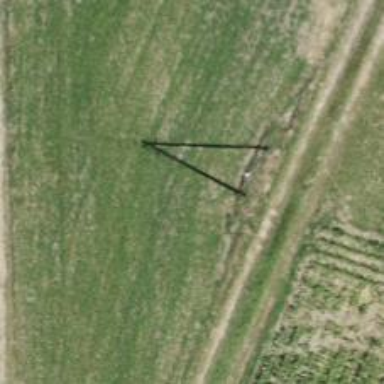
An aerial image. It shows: Minor power line.